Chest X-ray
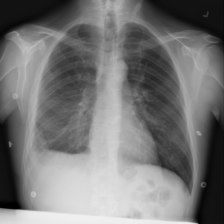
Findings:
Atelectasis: negative
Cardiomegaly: negative
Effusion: negative
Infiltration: negative
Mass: negative
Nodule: negative
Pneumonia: negative
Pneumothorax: negative
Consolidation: negative
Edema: negative
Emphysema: negative
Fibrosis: negative
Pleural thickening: negative
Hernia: negative